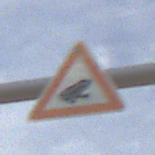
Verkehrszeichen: AmphibienwanderungLinks
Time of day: MorningAfternoon
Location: Outdoor (Suburban)
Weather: PartlyCloudy
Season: NotSpecified
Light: Natural